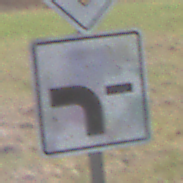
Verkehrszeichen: VerlaufVorfahrtsstrasse6
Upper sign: Vorfahrtsstrasse
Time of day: MorningAfternoon
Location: Outdoor (Suburban)
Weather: PartlyCloudy
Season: NotSpecified
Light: Natural